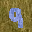
Label: 9